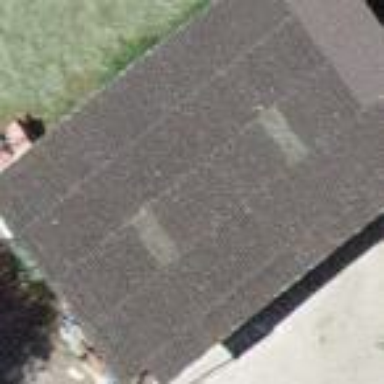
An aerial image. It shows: Barn.